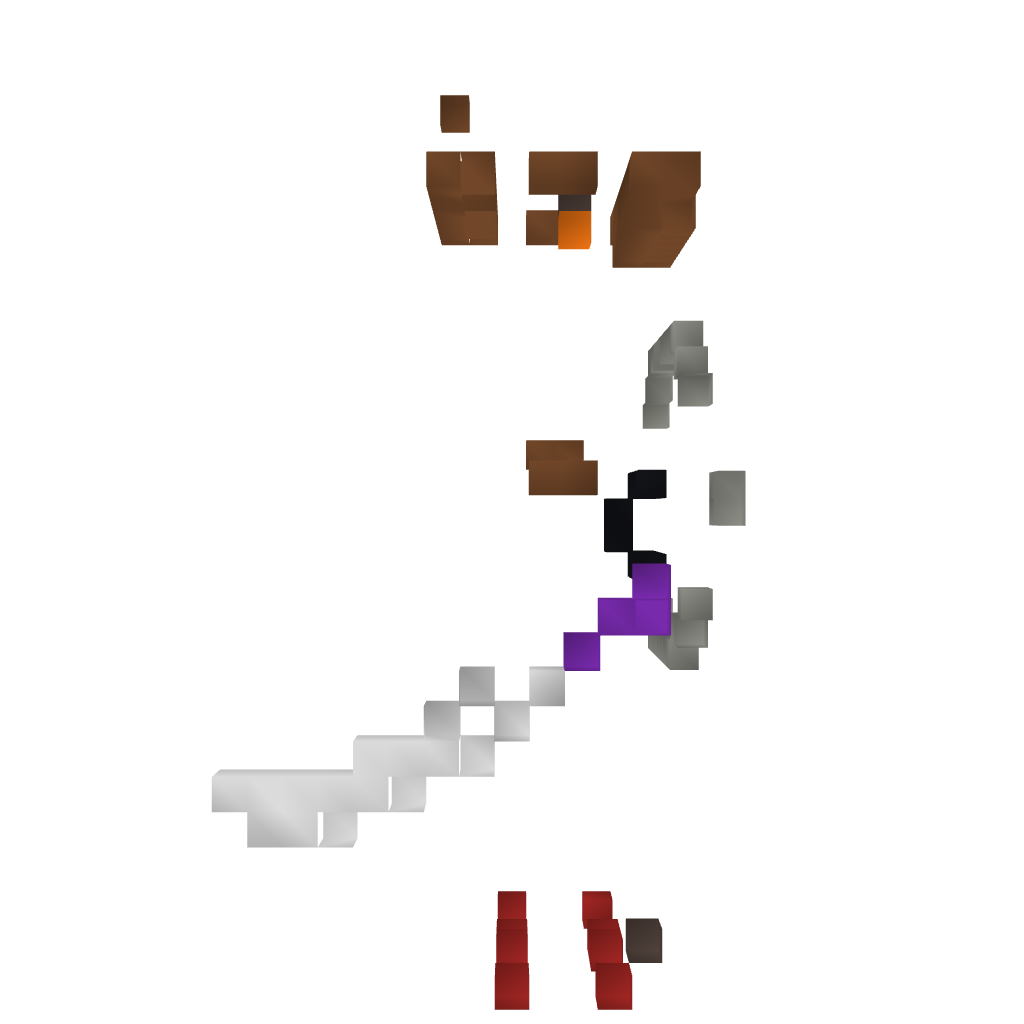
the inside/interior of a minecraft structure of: Assyrian Statue